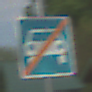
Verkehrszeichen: EndeKraftfahrstrasse
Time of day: MorningAfternoon
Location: Outdoor (Nature)
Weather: PartlyCloudy
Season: NotSpecified
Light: Natural